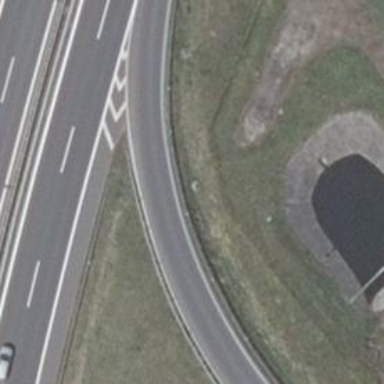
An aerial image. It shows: Motorway trunk link.